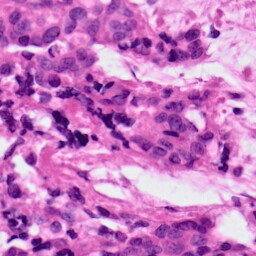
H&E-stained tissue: Ovarian